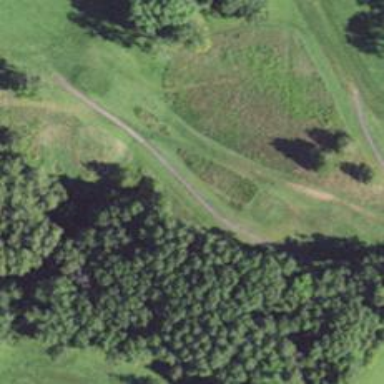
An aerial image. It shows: Path used for both walking and golf.